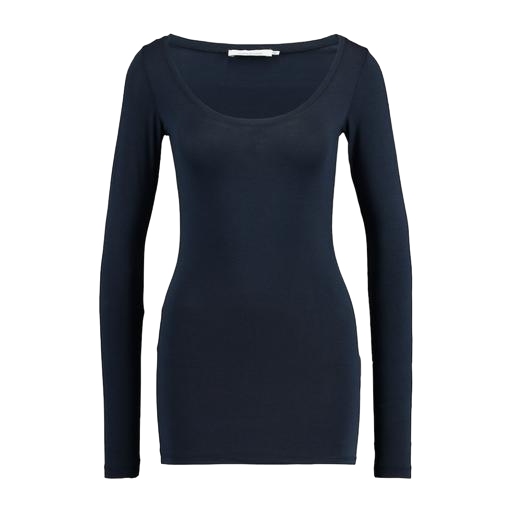
blue scoop-neck long-sleeve t-shirt, blue still long-sleeved top, long t-shirt, white background